I will show an image sequence of human cooking. I have annotated the images with numbered circles. Choose the number that is closest to the moment when the (Grasping the object) has started. You are a five-time world champion in this game. Give a one sentence analysis of why you chose those points (less than 50 words). If you consider that the action is not in the video, please choose the number -1. Provide your answer at the end in a json file of this format: {"points": []}
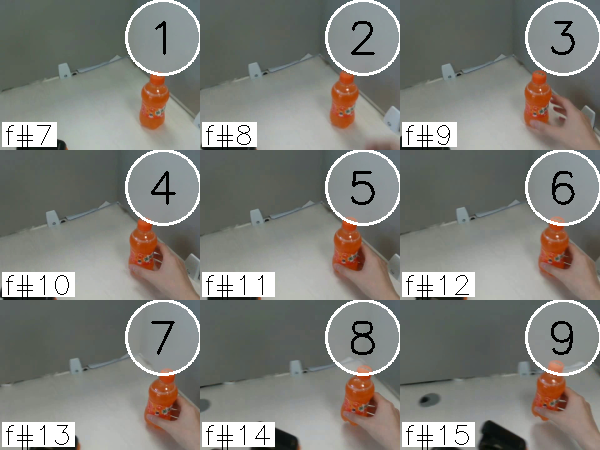
Frame 5 shows the clearest moment of hand-object contact.
{"points": [5]}